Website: crate-barrel
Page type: billing-address
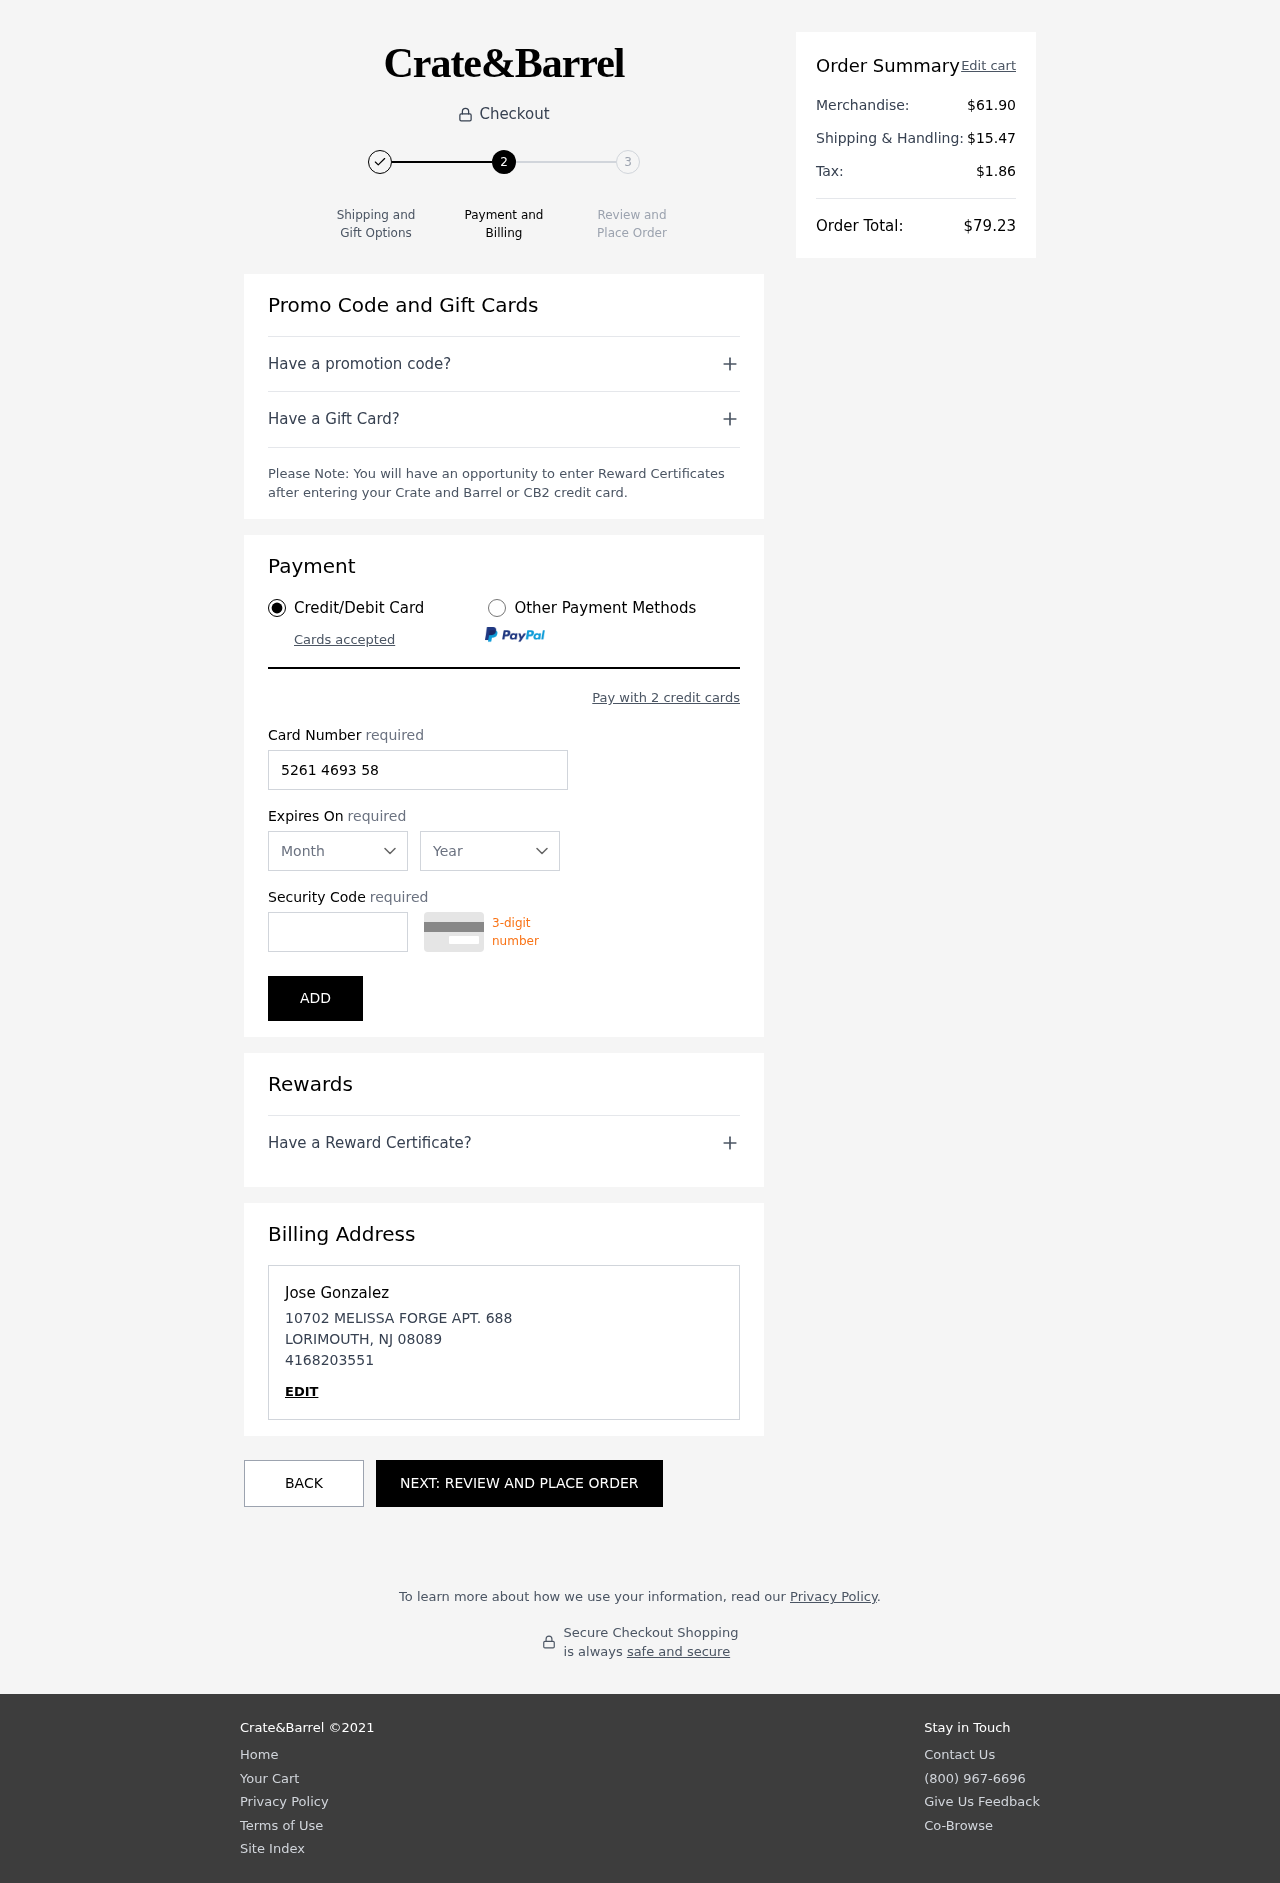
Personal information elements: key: PII_CARD_CVV
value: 626
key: PII_CARD_EXPIRY_MONTH
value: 08
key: PII_CARD_EXPIRY_YEAR
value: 29
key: PII_CARD_NUMBER
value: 5261 4693 5850 6780
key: PII_CITY
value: LORIMOUTH
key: PII_FULLNAME
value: Jose Gonzalez
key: PII_PHONE
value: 4168203551
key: PII_POSTCODE
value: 08089
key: PII_STATE_ABBR
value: NJ
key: PII_STREET
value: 10702 MELISSA FORGE APT. 688
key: PII_FIRSTNAME
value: Jose
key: PII_LASTNAME
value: Gonzalez
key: PII_PHONE_LINE
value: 3551
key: PII_PHONE_SUFFIX
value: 3551
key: PII_POSTCODE_FULL
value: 08089
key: PII_PHONE2
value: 4168203551
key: PII_PHONE3
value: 4168203551
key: PII_FULLNAME2
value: Jose Gonzalez
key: PII_FULLNAME3
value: Jose Gonzalez
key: PII_FIRSTNAME2
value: Jose
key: PII_FIRSTNAME3
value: Jose
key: PII_LASTNAME2
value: Gonzalez
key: PII_LASTNAME3
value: Gonzalez
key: PII_FIRSTNAME_DERIVED
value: Jose
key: PII_LASTNAME_DERIVED
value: Gonzalez
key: PII_PHONE_NUMERIC
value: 4168203551
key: PII_PHONE_LINE_NUMERIC
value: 3551
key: PII_PHONE_SUFFIX_NUMERIC
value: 3551
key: PII_POSTCODE_NUMERIC
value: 8089
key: PII_PHONE2_NUMERIC
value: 4168203551
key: PII_PHONE3_NUMERIC
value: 4168203551
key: PII_FULLNAME_DERIVED
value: Jose Gonzalez
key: PII_NAME_FULL_DERIVED
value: Jose Gonzalez
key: PII_PHONE_DIGITS
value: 4168203551
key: PII_PHONE_LAST4
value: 3551
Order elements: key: ORDER_SUBTOTAL
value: $61.90
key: ORDER_SHIPPING_COST
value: $15.47
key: ORDER_TAX
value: $1.86
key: ORDER_TOTAL
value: $79.23